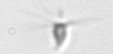
Label: Calciopappus